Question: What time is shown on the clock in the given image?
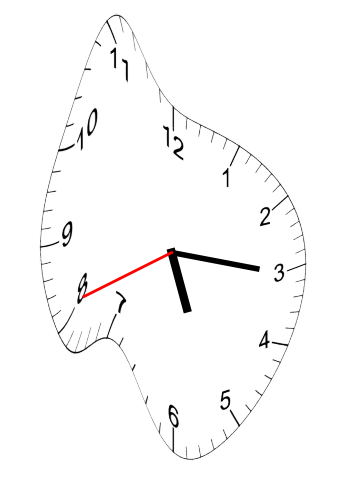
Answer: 05:15:41